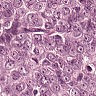
Metastatic tissue present: yes